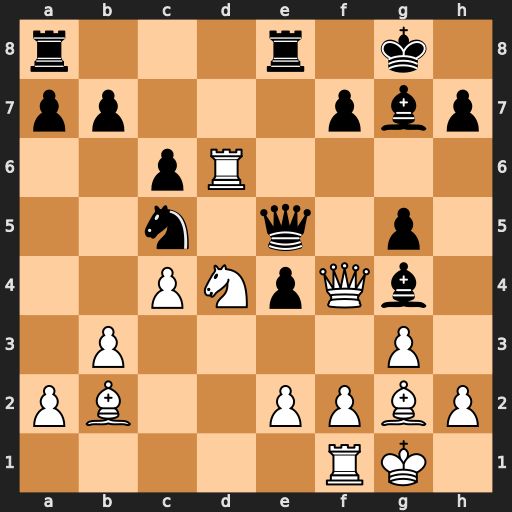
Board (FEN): r3r1k1/pp3pbp/2pR4/2n1q1p1/2PNpQb1/1P4P1/PB2PPBP/5RK1
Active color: w
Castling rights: -
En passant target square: -
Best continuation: Qxg4 Qxd6 Nf5